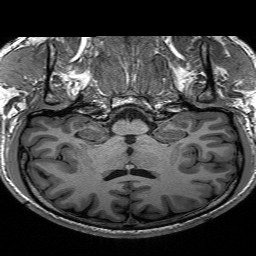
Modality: T1w
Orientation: sagittal
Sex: male